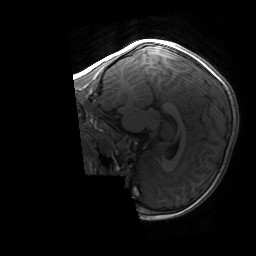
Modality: T1w
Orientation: sagittal
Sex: male
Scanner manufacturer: siemens
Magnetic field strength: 3 T
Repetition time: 1.9 s
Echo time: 0.00243 s